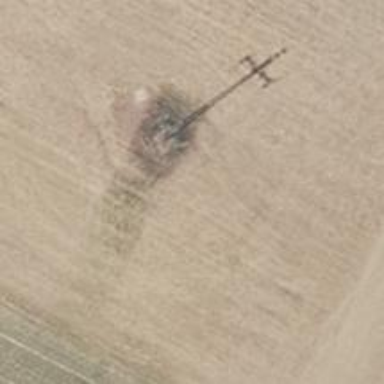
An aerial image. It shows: Power pole.